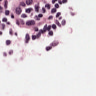
Metastatic tissue present: no